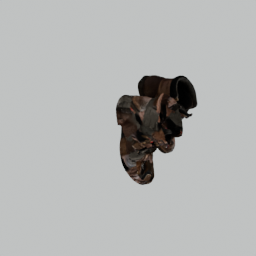
Label: people